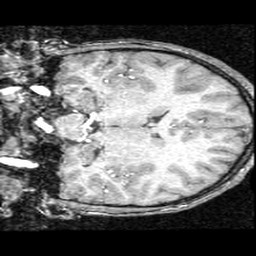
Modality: T1w
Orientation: coronal
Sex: male
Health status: ill
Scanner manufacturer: ge
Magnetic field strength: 1.5 T
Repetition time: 21 s
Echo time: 0.008 s